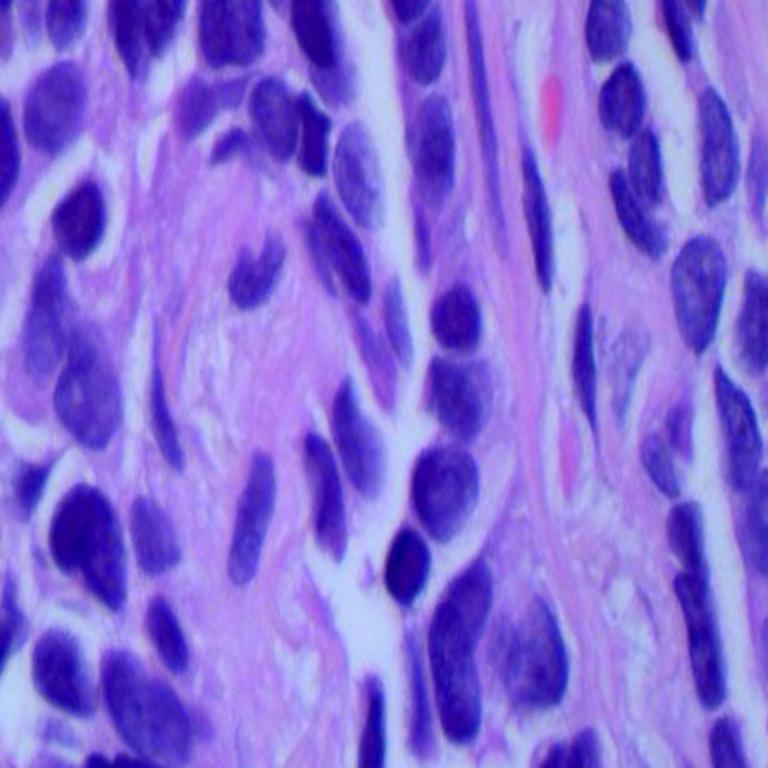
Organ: lung
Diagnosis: adenocarcinomas